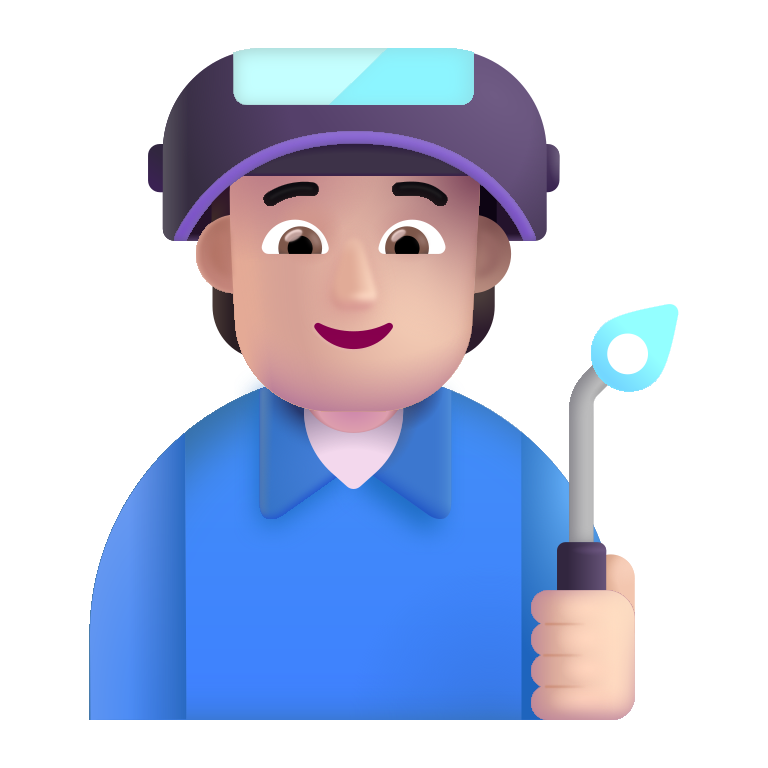
factory worker color light